Question: Hello I have trouble finding a string within a file which consists of the following signs and a whitespace or a newline.
I want to find the broken tag
'''
</answ
'''
to replace it later... the xml file lokks like the following:
"

Normally i thought i could find this by
'''
search = i.find('</answ ')
#or newline by:
vorkommen = i.find('</answ
')
'''
But it returns both -1...and thats not true...
Thanks a lot for any help!
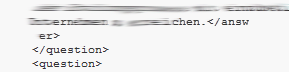
Answer: You could broaden your set of whitespace characters to include tabs as follows.
'''
import re
search = re.search(r'</answ\s', i).start()
'''